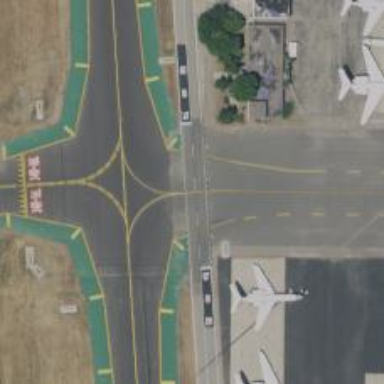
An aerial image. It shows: View of taxiway at the airport.